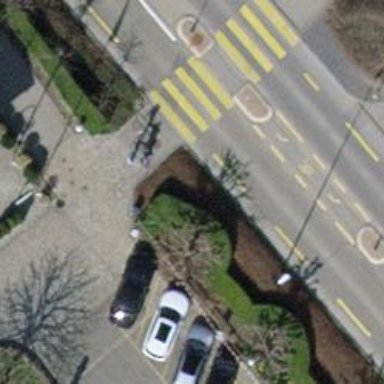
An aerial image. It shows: Cycle barrier.